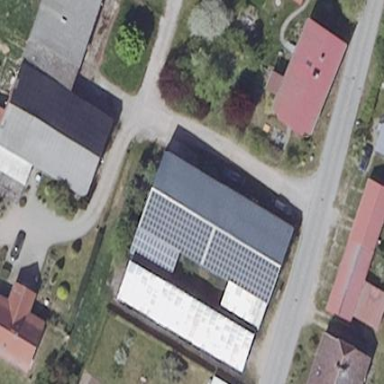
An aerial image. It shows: Shed.